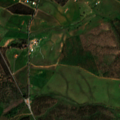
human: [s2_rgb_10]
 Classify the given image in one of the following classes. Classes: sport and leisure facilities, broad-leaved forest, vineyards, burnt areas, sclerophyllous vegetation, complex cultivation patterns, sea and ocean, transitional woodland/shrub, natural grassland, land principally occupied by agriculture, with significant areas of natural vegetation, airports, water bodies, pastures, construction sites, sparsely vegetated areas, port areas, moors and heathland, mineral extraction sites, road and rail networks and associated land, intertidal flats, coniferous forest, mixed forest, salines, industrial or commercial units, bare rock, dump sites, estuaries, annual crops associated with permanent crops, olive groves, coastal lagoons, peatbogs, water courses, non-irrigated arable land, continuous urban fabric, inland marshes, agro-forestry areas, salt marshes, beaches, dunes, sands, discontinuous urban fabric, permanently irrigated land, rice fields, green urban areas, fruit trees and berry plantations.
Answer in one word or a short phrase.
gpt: non-irrigated arable land, land principally occupied by agriculture, with significant areas of natural vegetation, transitional woodland/shrub